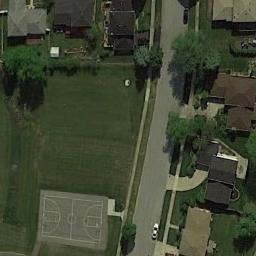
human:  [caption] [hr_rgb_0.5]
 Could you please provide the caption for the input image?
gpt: A basketball court on the lawn and the residential area beside .

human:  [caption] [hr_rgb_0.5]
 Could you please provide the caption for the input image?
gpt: The basketball court is on the lawn,With buildings and trees nearby .

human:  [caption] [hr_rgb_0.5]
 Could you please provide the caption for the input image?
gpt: There is a small basketball court beside the green land .

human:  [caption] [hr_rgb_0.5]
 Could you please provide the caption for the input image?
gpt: There is a basketball court in the middle of grass next to many houses by the road .

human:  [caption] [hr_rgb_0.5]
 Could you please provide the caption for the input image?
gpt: Many buildings are beside the basketball court .